Question: Ok so I have a divider image that has the top and bottom parts fading like so:

Can I use a sprite and 3 DIV's for repeating only the middle part of it? I have to mention that my height is variable. How can I do something like that? Do I need 3 images (top, middle and bottom) ?
Current HTML & CSS code for this:
'''
HTML:
<div class="left-side">
</div>
<div class="vdiv25p"></div>
<div class="right-side"></div>
CSS:
.left-side {
display: inline-block;
width: 720px;
}
.vdiv25p {
display: inline-block;
width: 24px;
height: 658px;
background-image: url(../images/vdiv-large.png);
background-position: center center;
background-repeat: no-repeat;
}
.right-side {
width: 236px;
display: inline-block;
vertical-align: top;
}
'''
P.S. I know how to do it with JavaScript or jQuery but I was wondering if there was a CSS-only solution :)
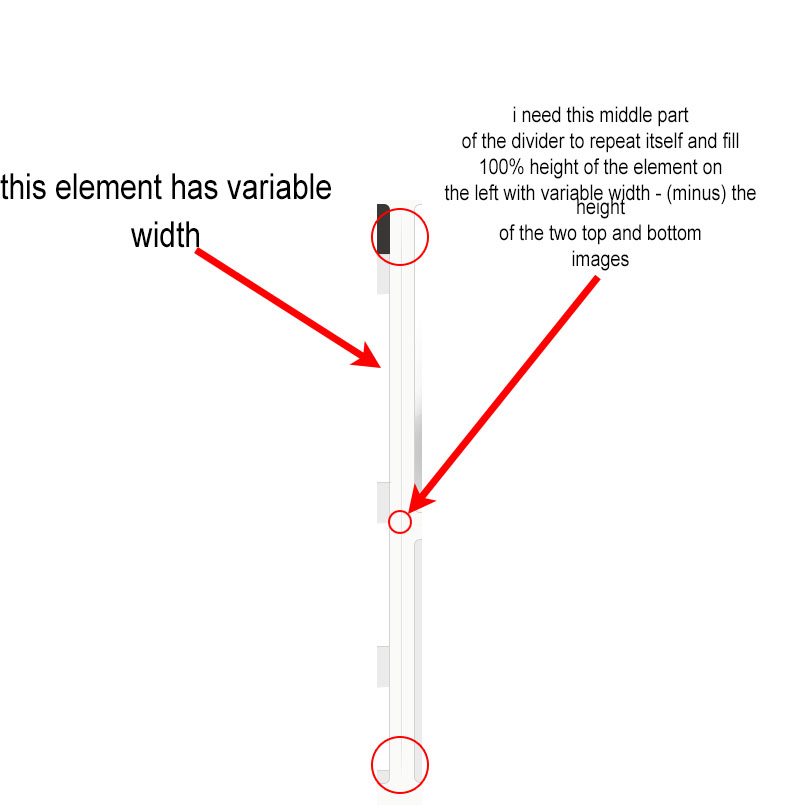
Answer: I think i understand what you are asking for now. Please correct me if i am misunderstanding.
<URL>
'''
.vdiv25p {
display: inline-block;
width: 24px;
height: 658px;
background-image: url("http://www.artwork.com/press_rl/solid.gif"),url("http://www.artwork.com/press_rl/solid.gif"), url("http://upload.wikimedia.org/wikipedia/commons/thumb/3/38/Rect_Geometry.png/220px-Rect_Geometry.png");
background-position: top, bottom, center;
background-repeat: no-repeat, no-repeat, repeat-y;
background-size: 100% 10%, 100% 10%, 100% 10%;
'''
}
This code achieves what i believe you are looking for. Setting multiple background images inside of one div (3 in this example). One image is set to the top (backgroud-position), one to the bottom, and one to the center. The order that the images are specified in the (background-image) attribute sets what (Z-index like effect) they will have against each other. The background size is telling the objects what (width,height) they will take of their parent element. To achieve the repeated center image you can use the normal (background-repeat) values.